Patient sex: M
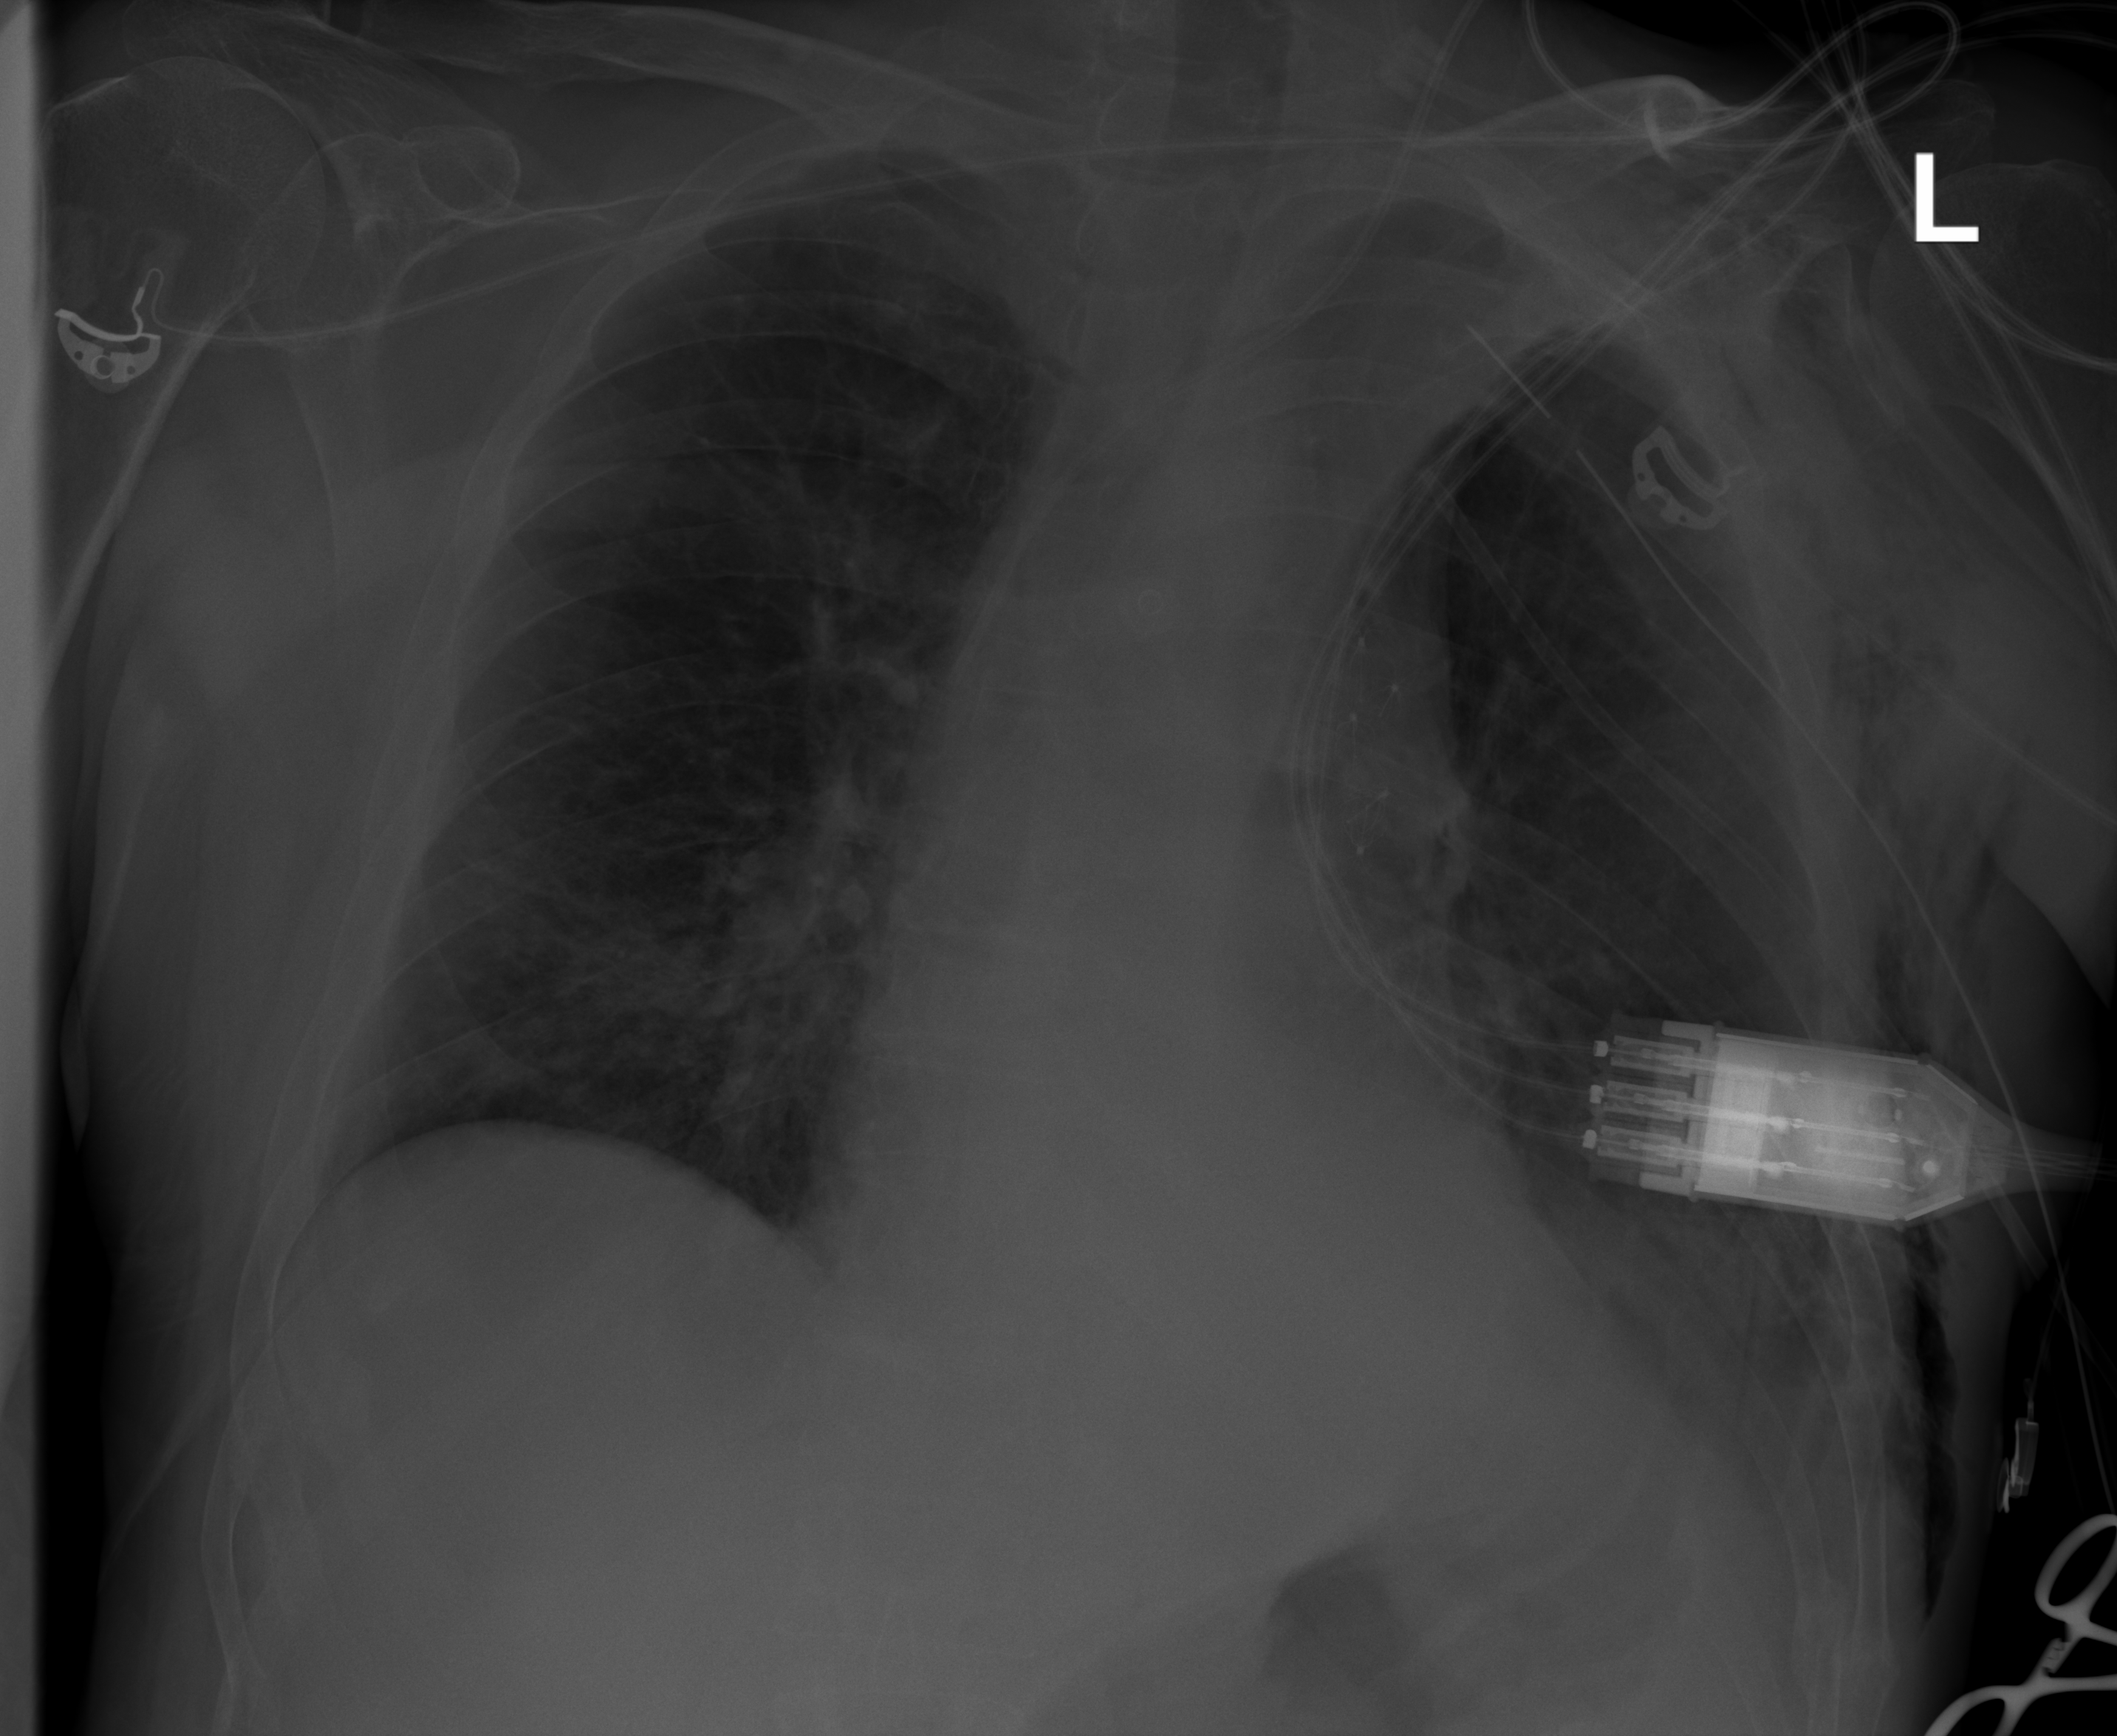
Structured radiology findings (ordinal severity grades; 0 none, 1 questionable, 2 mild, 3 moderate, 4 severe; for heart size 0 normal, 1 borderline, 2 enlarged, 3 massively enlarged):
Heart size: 0
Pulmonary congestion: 0
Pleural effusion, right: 0
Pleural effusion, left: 2
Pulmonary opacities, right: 0
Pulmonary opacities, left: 0
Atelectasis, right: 0
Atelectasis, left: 3